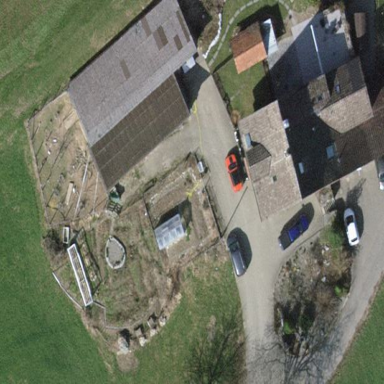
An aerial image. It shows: Farmyard area.